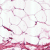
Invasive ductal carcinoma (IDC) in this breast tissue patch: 0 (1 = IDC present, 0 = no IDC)